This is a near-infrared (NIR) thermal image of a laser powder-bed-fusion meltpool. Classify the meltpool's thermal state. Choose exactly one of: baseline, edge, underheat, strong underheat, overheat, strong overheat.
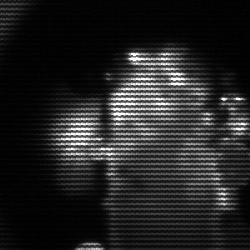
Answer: strong underheat